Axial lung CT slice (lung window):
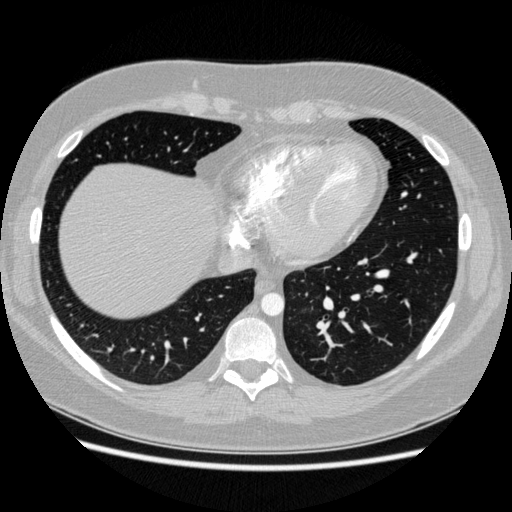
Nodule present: no